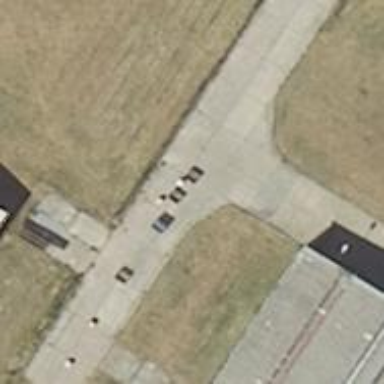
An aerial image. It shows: Alley classified as service road.